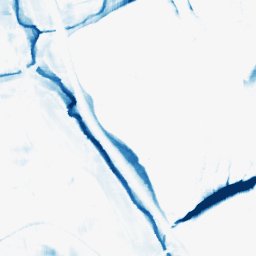
Category: morphological
Decomposition family: morphological_rect
Decomposition parameters: operation: closing
width: 20
height: 20
Upsampling method: bspline
Upsampling parameters: scale: 4
Upsampling scale: 4